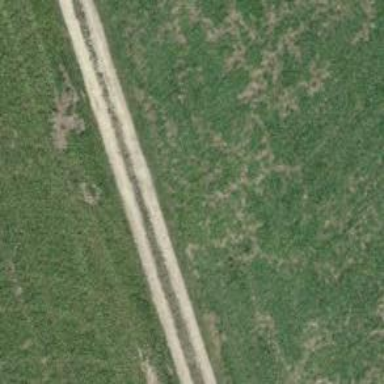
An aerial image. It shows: Agricultural track with compacted grade 2 surface suitable for agricultural vehicles.